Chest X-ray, AP view. Patient: 53 years old, sex F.
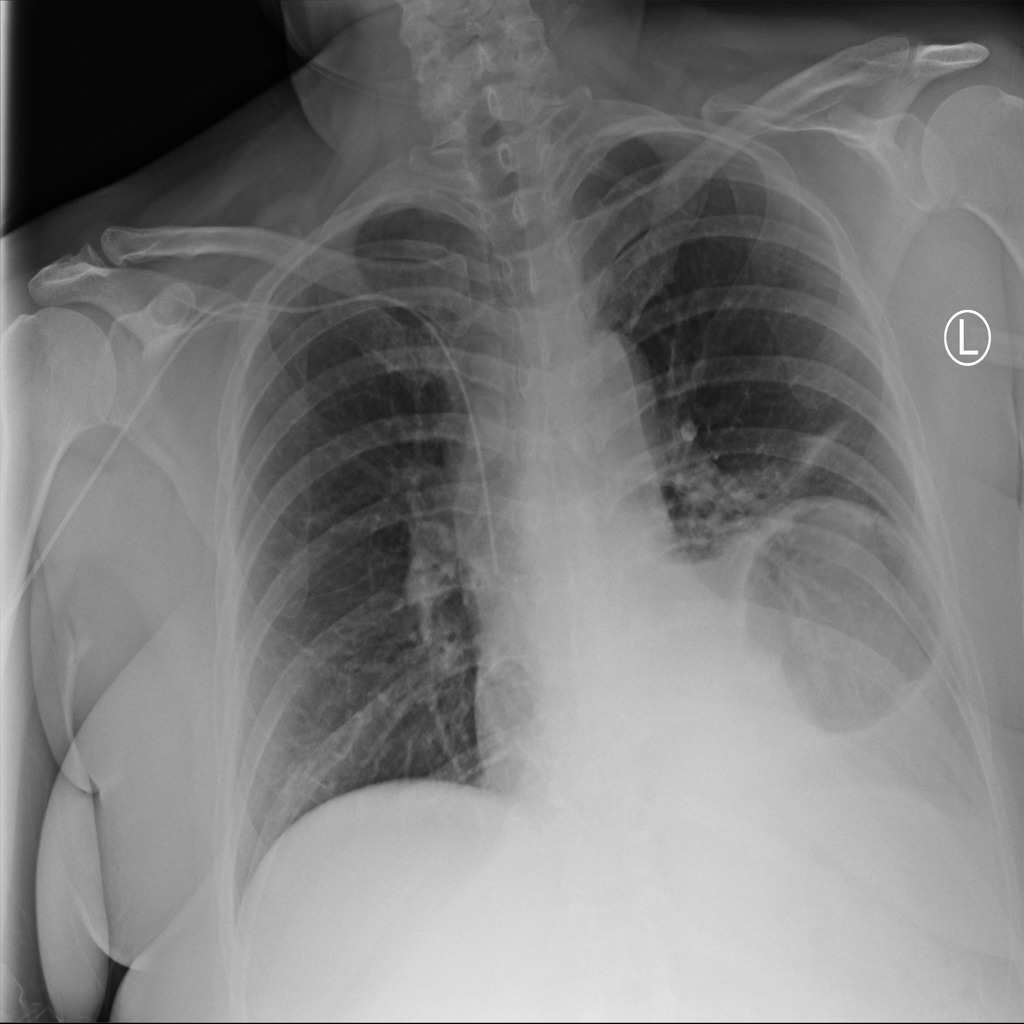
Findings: Atelectasis